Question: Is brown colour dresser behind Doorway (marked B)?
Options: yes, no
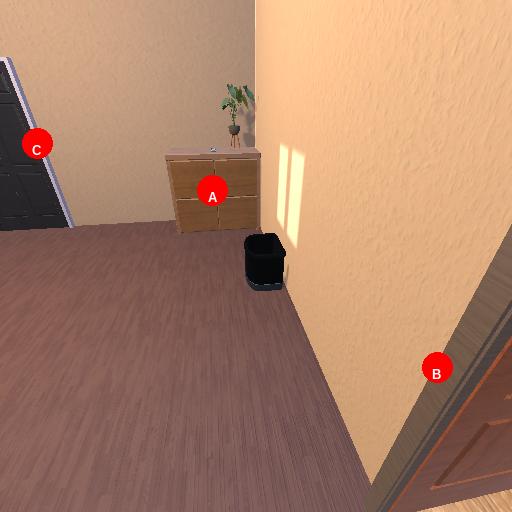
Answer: yes